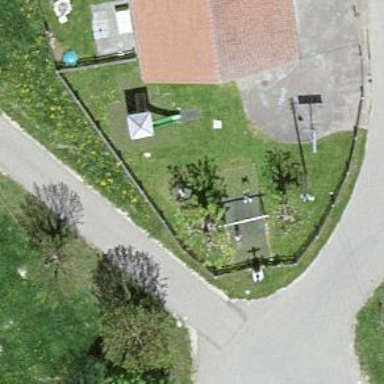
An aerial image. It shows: Wayside cross with historic significance.